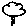
Label: tree